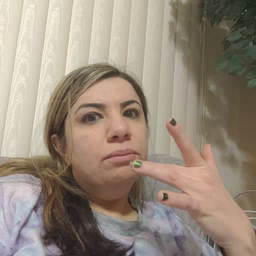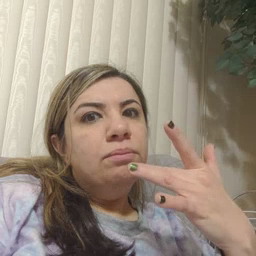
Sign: taste